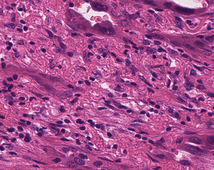
Tumor epithelial tissue: no
Tumor-associated stroma tissue: yes
Normal tissue: no